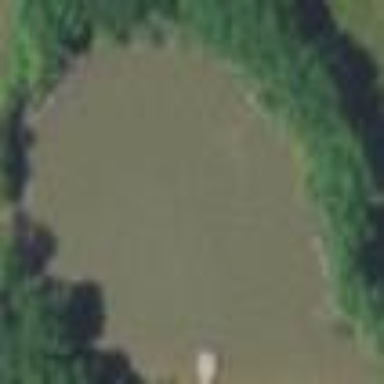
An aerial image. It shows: Peaceful pond surrounded by nature.